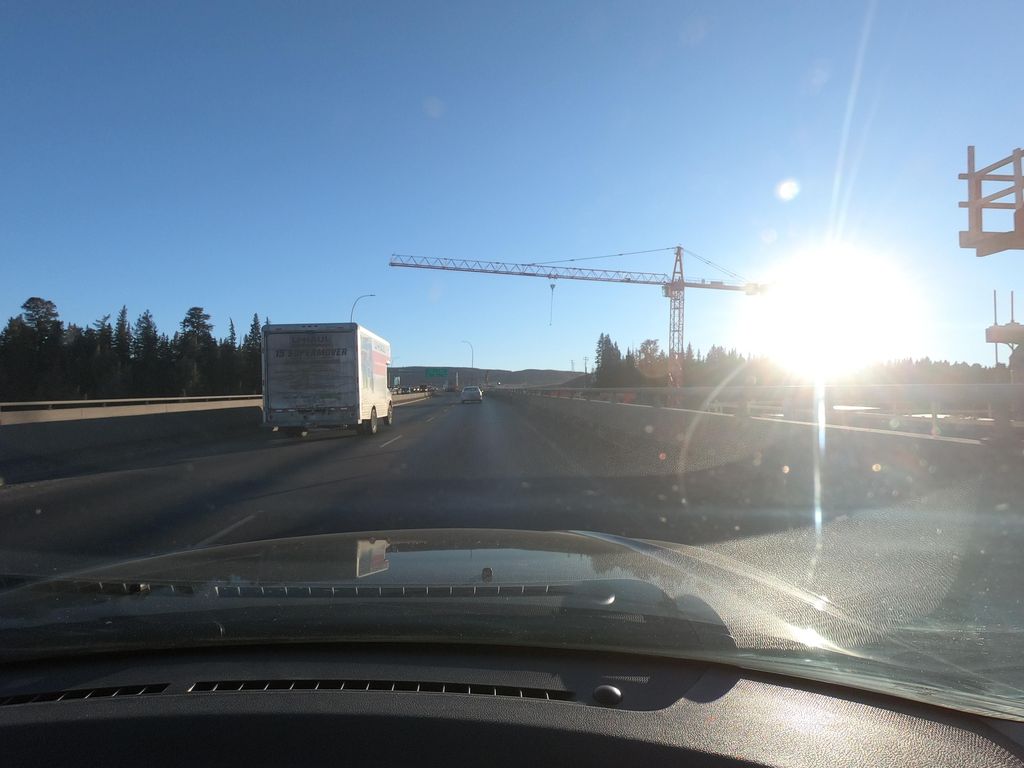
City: calgary